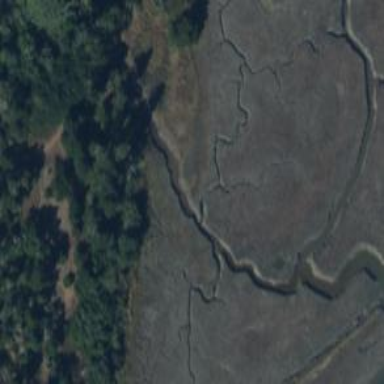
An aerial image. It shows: Tidal channel that allows water to flow in and out as the tides change.